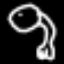
Label: frog